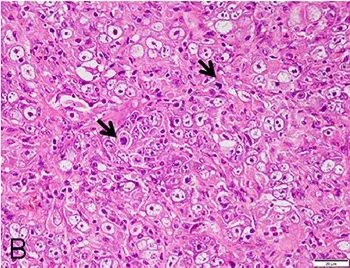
(B) The tumor cells were large in size, the cytoplasm brightly eosinophilic, nuclei prominent, oval with coarse chromatin, and distinct nucleoli; mitotic figures were frequently seen (as shown by the arrow) (x400).
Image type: pathology (h&e)